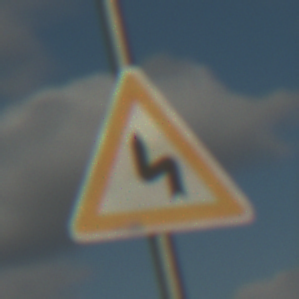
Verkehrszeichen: DoppelkurveZunaechstLinks
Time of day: MorningAfternoon
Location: Outdoor (RoadRail)
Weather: PartlyCloudy
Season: NotSpecified
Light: Natural